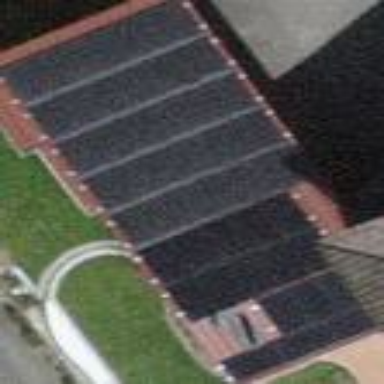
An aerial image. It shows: Solar power generator using photovoltaic method with solar photovoltaic panel types.